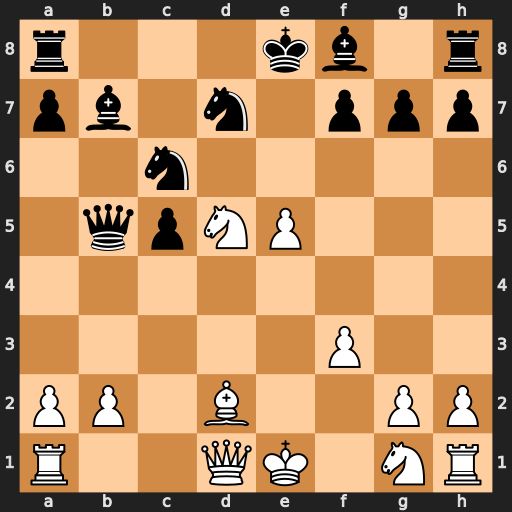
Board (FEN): r3kb1r/pb1n1ppp/2n5/1qpNP3/8/5P2/PP1B2PP/R2QK1NR
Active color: w
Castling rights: KQkq
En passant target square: -
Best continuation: Nc7+ Kd8 Nxb5